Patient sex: F
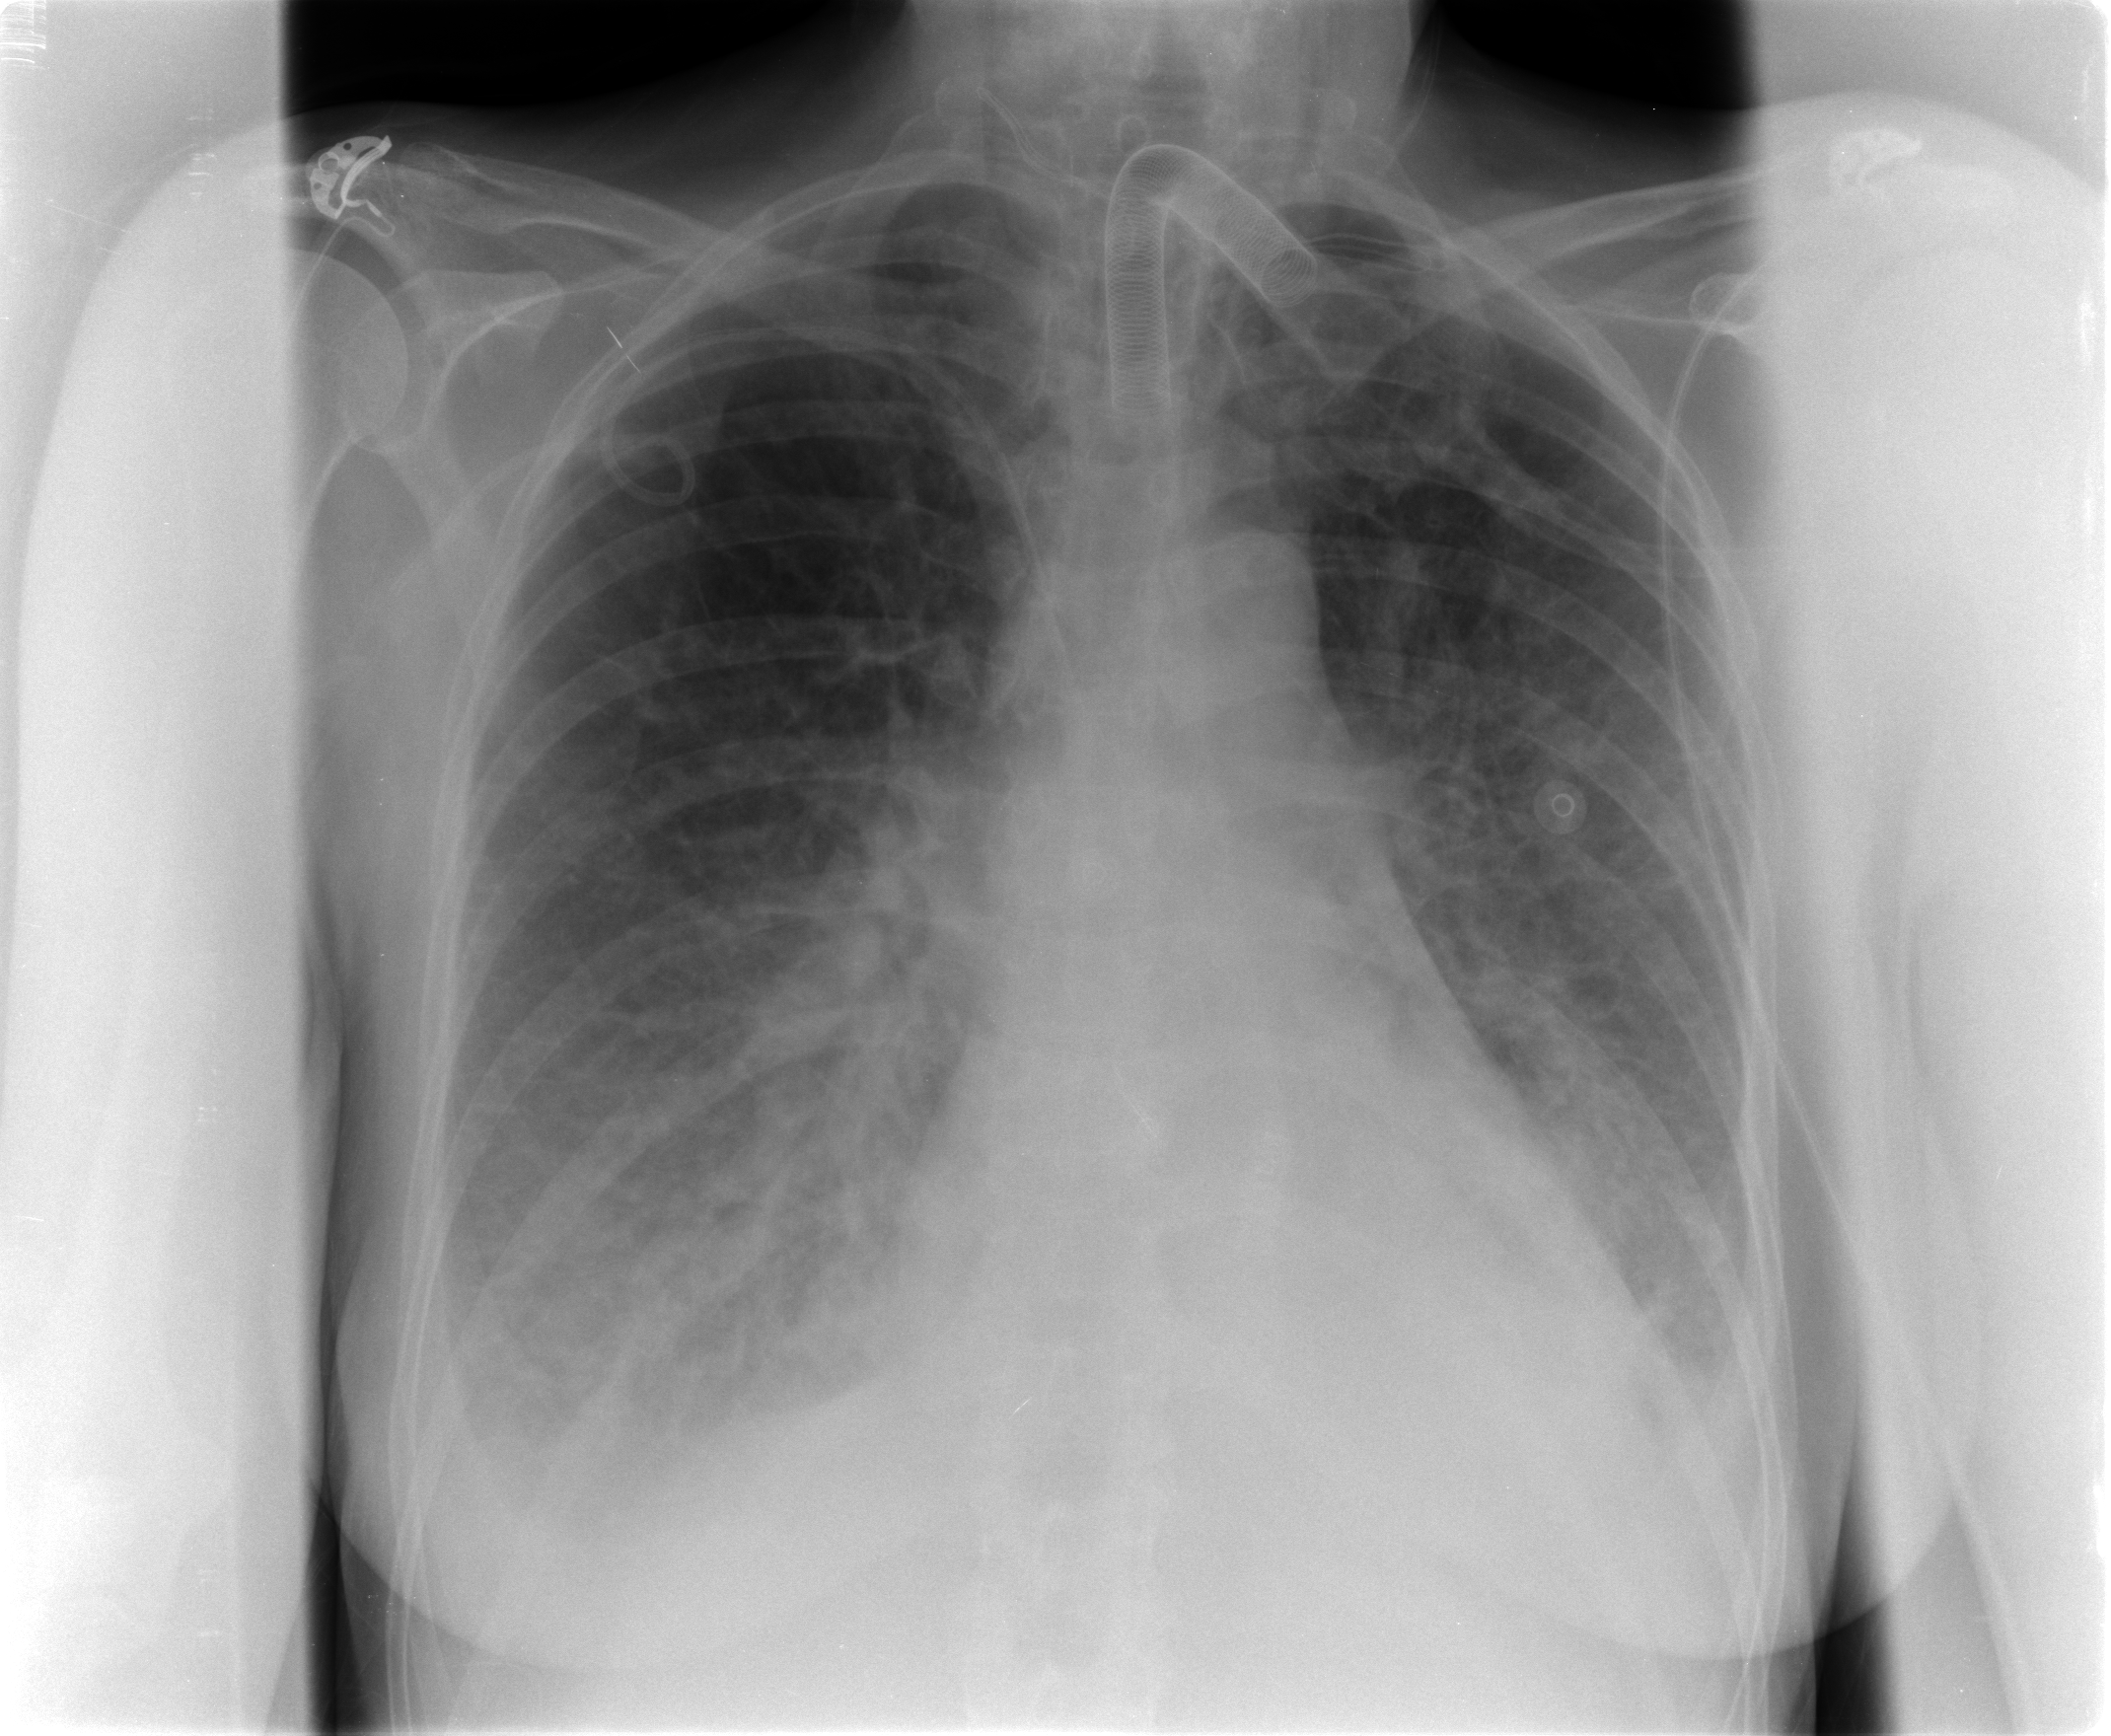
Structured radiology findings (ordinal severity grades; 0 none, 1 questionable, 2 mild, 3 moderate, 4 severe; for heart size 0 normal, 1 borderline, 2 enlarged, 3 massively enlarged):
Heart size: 0
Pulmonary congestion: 2
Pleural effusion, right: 2
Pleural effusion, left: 2
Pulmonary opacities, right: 2
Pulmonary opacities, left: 0
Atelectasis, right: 2
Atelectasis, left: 2